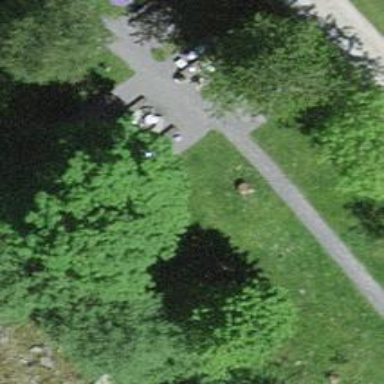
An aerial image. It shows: Picnic site popular for tourists.